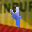
Label: 4